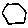
Label: hexagon